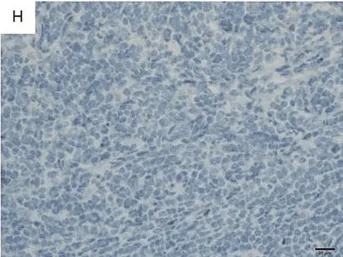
Histopathological examination of pathological cells. Low MYC. X400) protein expression.
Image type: pathology (immunostaining)